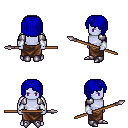
a pixel art fantasy rpg character, male body template, dark elf, purple skin, steel arm armor, robe skirt, blue pageboy hairstyle, white cloth bracers, metal boots, spear, four views (front, back, left, right), 2x2 character sprite sheet, small pixel art, hard edges, no anti-aliasing